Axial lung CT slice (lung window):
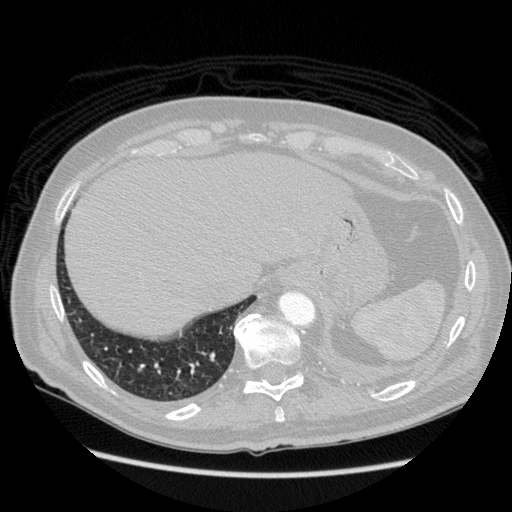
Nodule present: no